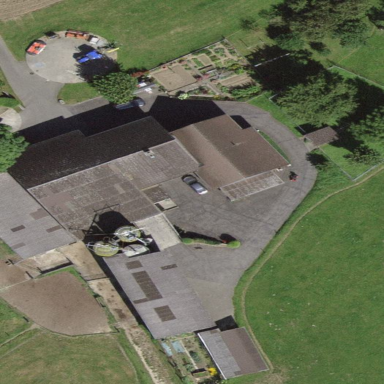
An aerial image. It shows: Farmyard area.